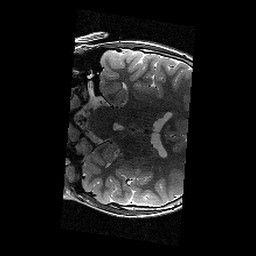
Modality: T2w
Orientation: coronal
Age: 11
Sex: male
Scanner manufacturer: siemens
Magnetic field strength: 3 T
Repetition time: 9.23 s
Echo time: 0.067 s